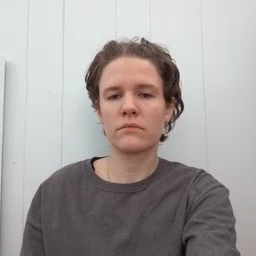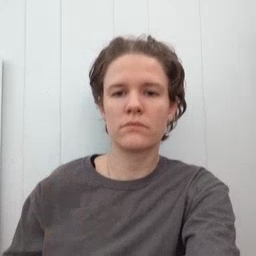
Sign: beside